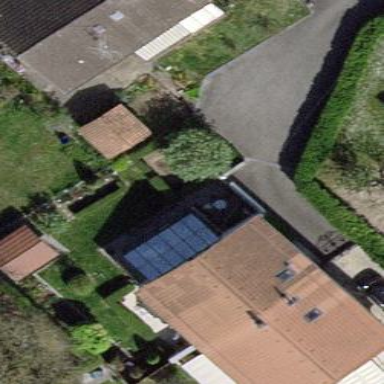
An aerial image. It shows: Garden surrounded by fence.